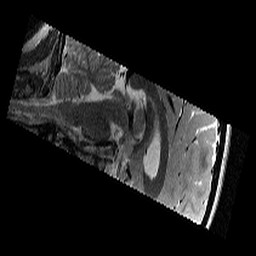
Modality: T2w
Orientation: sagittal
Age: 11
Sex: female
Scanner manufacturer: siemens
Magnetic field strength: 3 T
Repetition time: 9.23 s
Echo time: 0.067 s